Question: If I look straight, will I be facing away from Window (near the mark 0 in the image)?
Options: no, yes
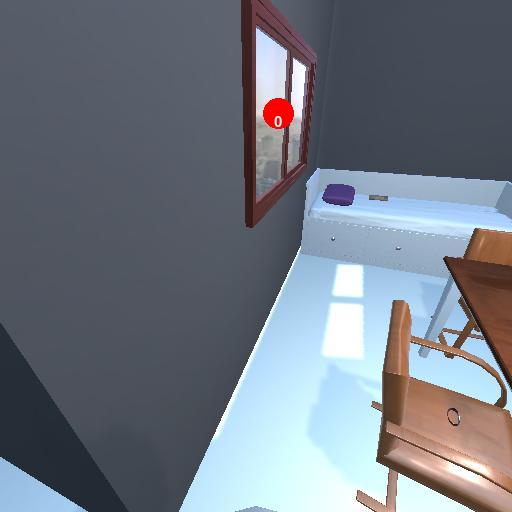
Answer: no